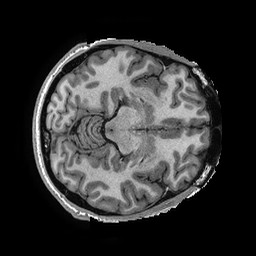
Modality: T1w
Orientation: axial
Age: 37
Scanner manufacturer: ge
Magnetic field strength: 3 T
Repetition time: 0.006952 s
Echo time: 0.00292 s